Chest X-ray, PA view. Patient: 50 years old, sex F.
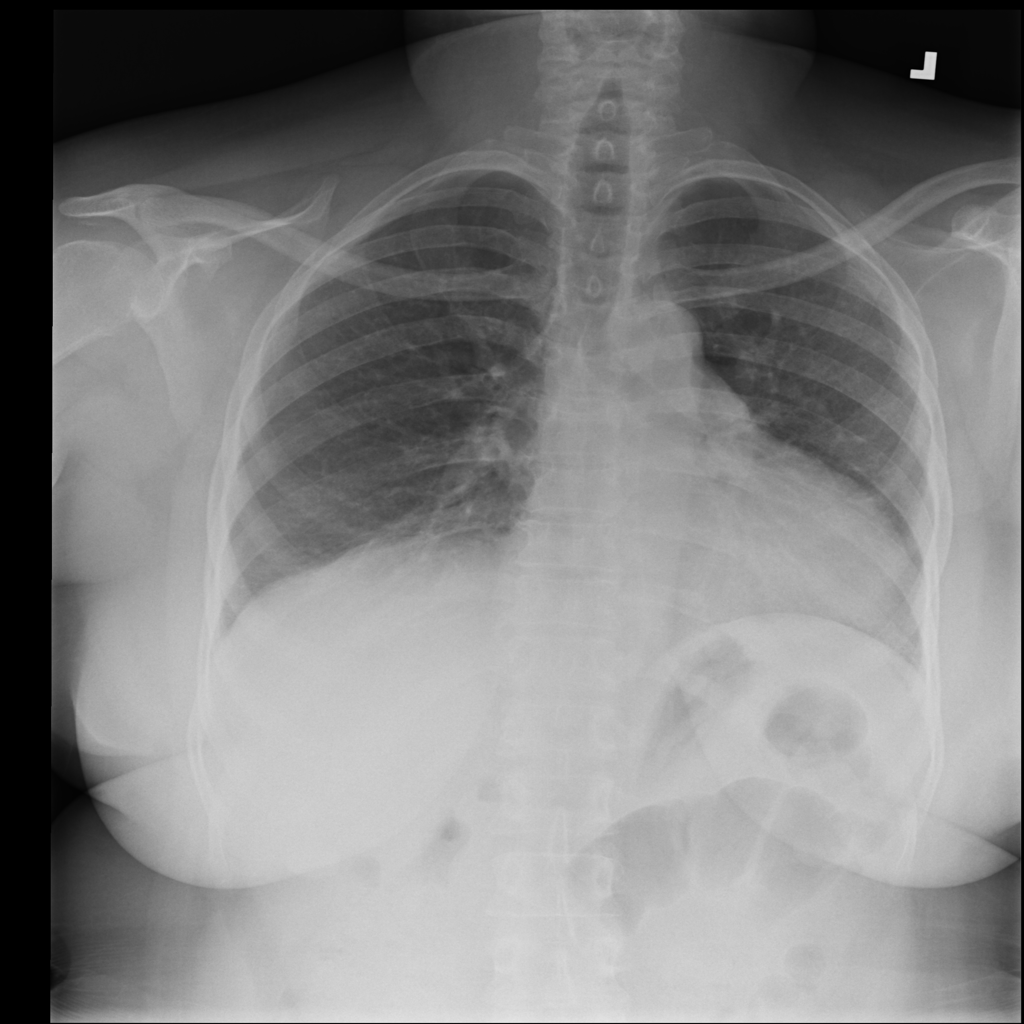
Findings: No Finding